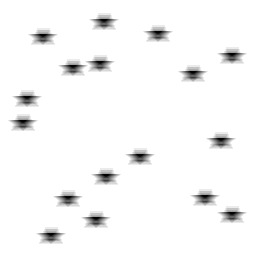
Squares: 0
Triangles: 0
Stars: 17
Total shapes: 17